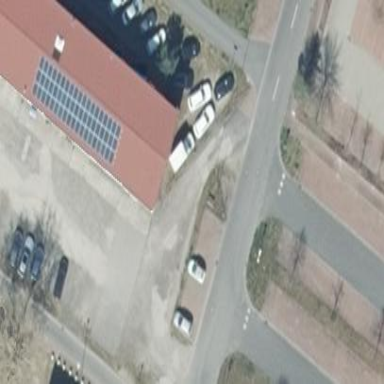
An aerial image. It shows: Commercial building with car shop.